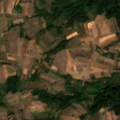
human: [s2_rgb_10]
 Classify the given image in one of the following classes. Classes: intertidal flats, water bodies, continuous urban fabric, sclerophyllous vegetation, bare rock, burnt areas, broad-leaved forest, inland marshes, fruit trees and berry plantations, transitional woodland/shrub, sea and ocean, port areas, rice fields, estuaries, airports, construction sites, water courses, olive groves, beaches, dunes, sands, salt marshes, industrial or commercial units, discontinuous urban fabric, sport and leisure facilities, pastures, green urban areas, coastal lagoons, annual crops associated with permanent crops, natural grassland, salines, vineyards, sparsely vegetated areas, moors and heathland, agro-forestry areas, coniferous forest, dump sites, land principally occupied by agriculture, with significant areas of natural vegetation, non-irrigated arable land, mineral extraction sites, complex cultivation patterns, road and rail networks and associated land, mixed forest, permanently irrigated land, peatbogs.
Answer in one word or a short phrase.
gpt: non-irrigated arable land, complex cultivation patterns, land principally occupied by agriculture, with significant areas of natural vegetation, broad-leaved forest